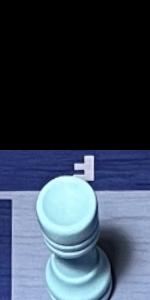
Label: Rook_White